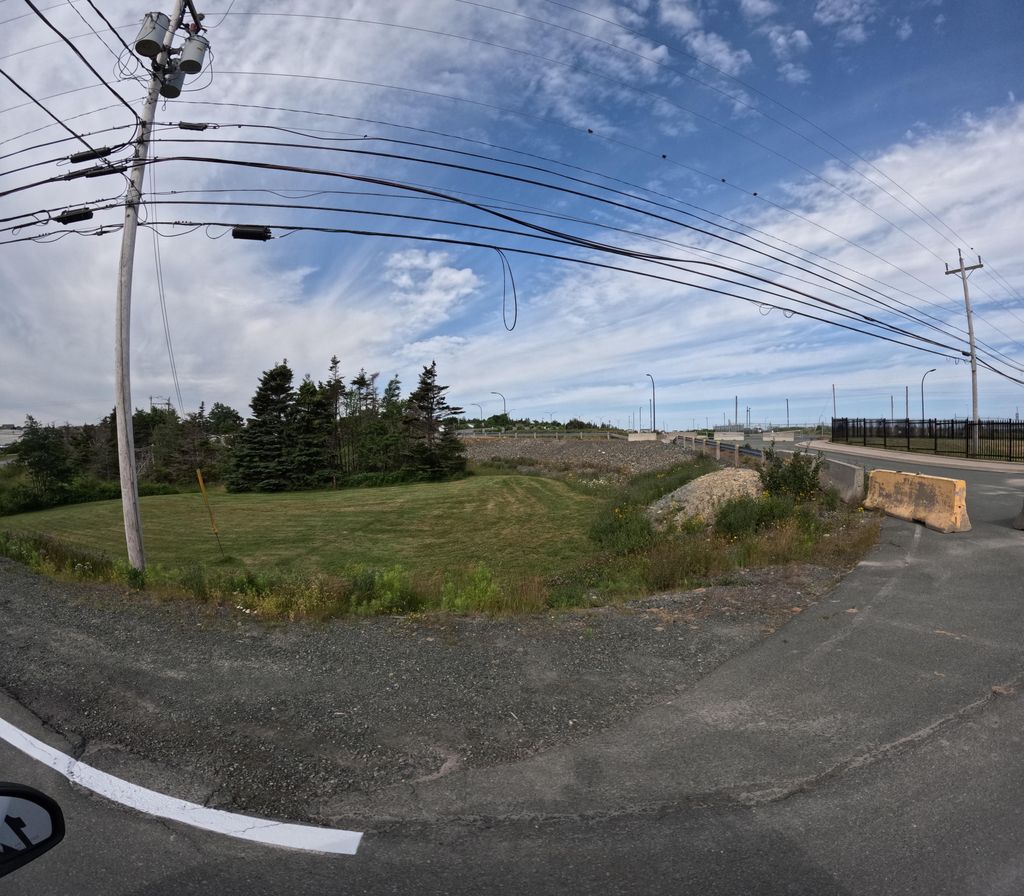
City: st_johns